Question: I have a table with two keys Call_ID and UUID with their respective Intent and Products. I need to concatenate the two columns with respect to UUID , such that for each UUID their would be unique intent_prouct pairs. The input and output table is given in the image

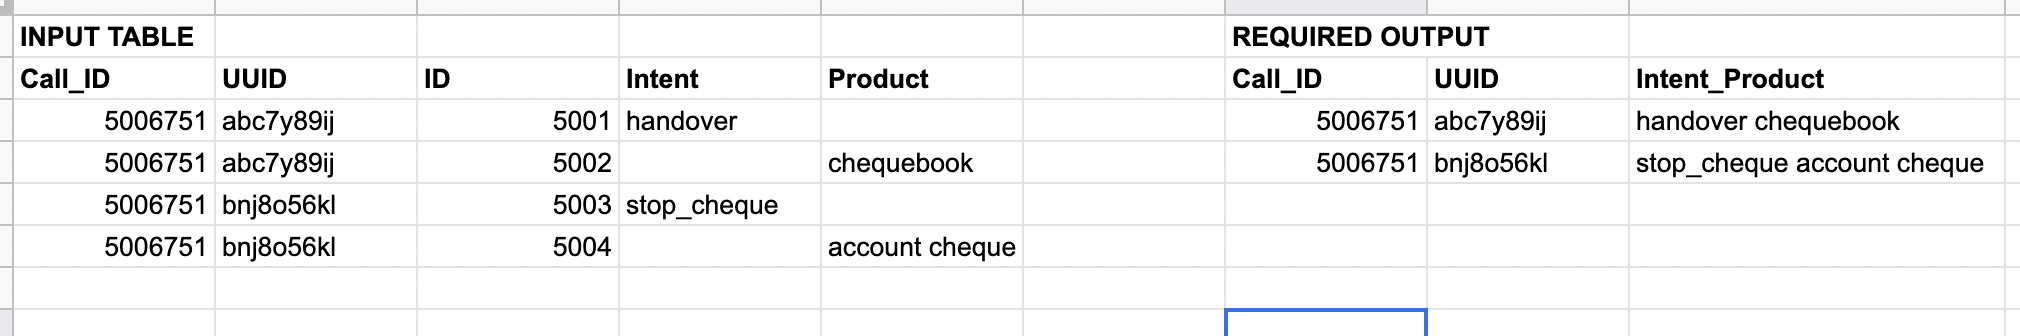
Answer: You can do that using aggregations. ie:
'''
with basedata as (
select Call_Id, UUID, max(Intent) as Intent, Max(Product) as Product
from myTable
group by Call_Id, UUID
)
select Call_Id, UUID, Intent || ' ' || Product as Intent_Product
from basedata;
'''